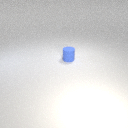
small blue rubber cylinder